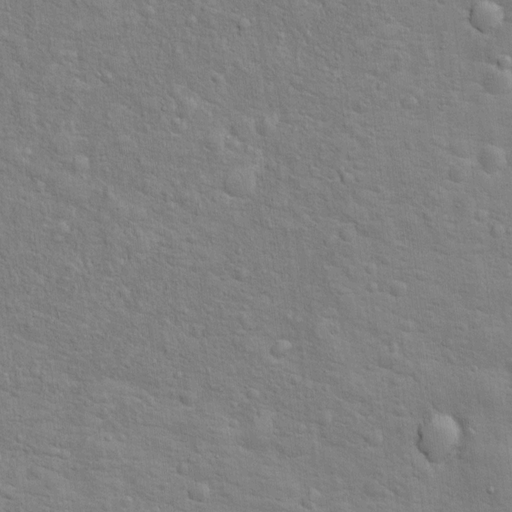
Classes present: Background